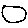
Label: moon